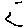
Label: hexagon